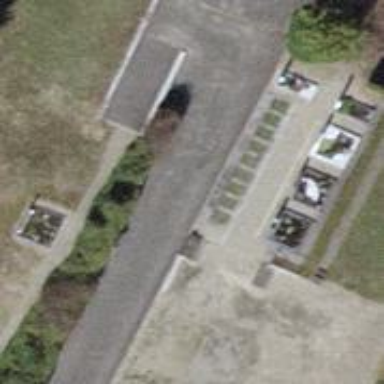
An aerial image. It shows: Paved steps.